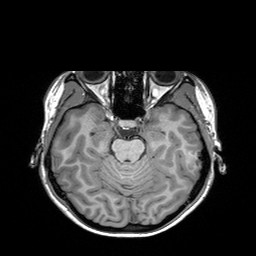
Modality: T1w
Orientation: coronal